Question: I'm using Apache Jena to convert a .csv file to .rdf. I use 'model.read(pathFile)', but it only reads file from the local filesystem. I want to read from hdfs, such as 'model.read(hdfs://....)', but it gives an error.

And the error is:
> Exception in thread "main" org.apache.jena.riot.RiotNotFoundException: Not found: hdfs://localhost:54310/user/hduser/demo/departments/part-00000.csv
How can I do it?
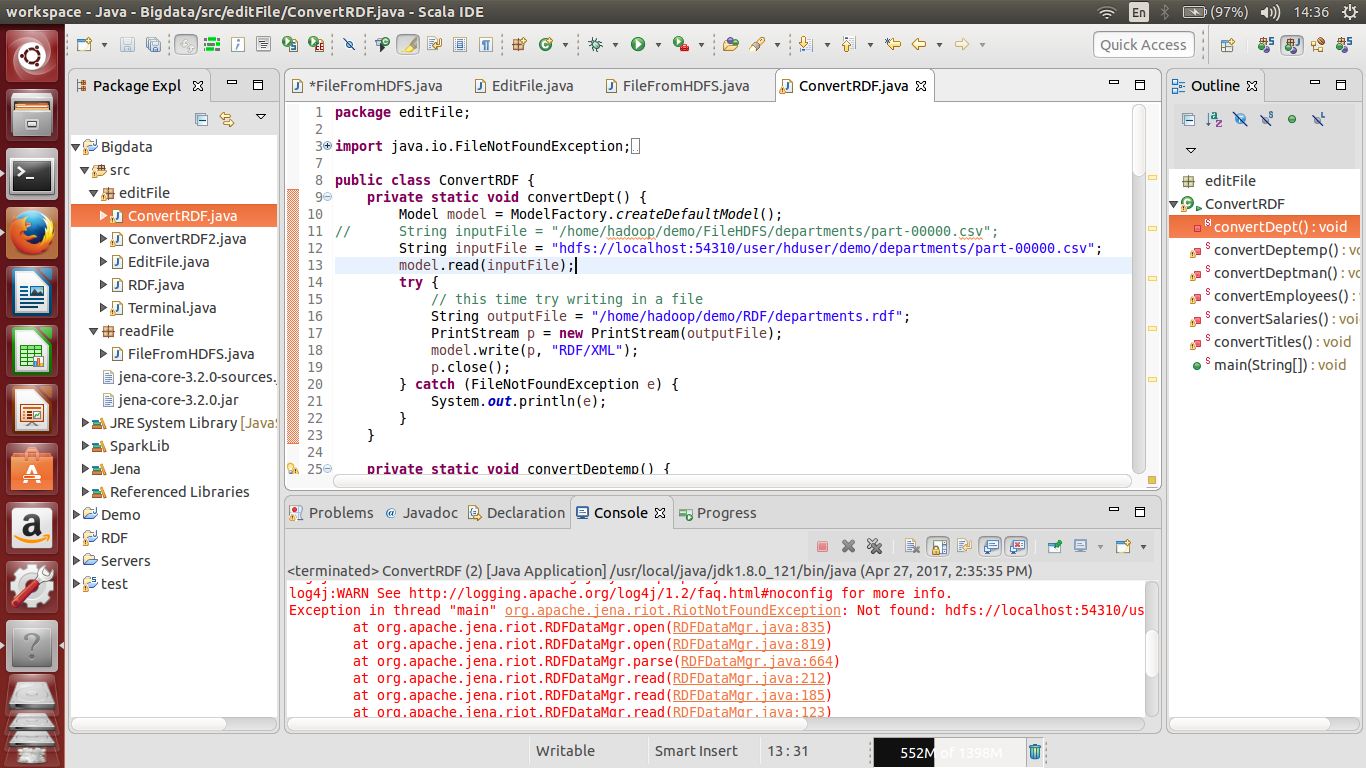
Answer: You will need to add a 'Locator' to the 'StreamManager' to handle "hdfs://".
Jena does not ship with code for reading HDFS URLs.